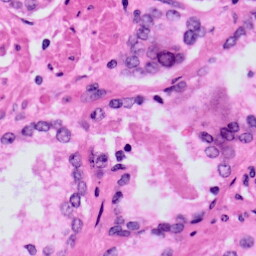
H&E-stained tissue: Prostate